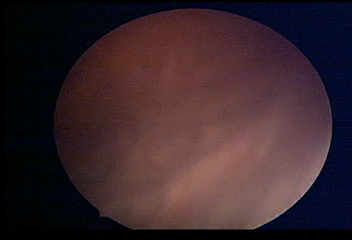
Modality: WLC
Class: Normal mucosa
Bladder cancer association: No